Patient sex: F
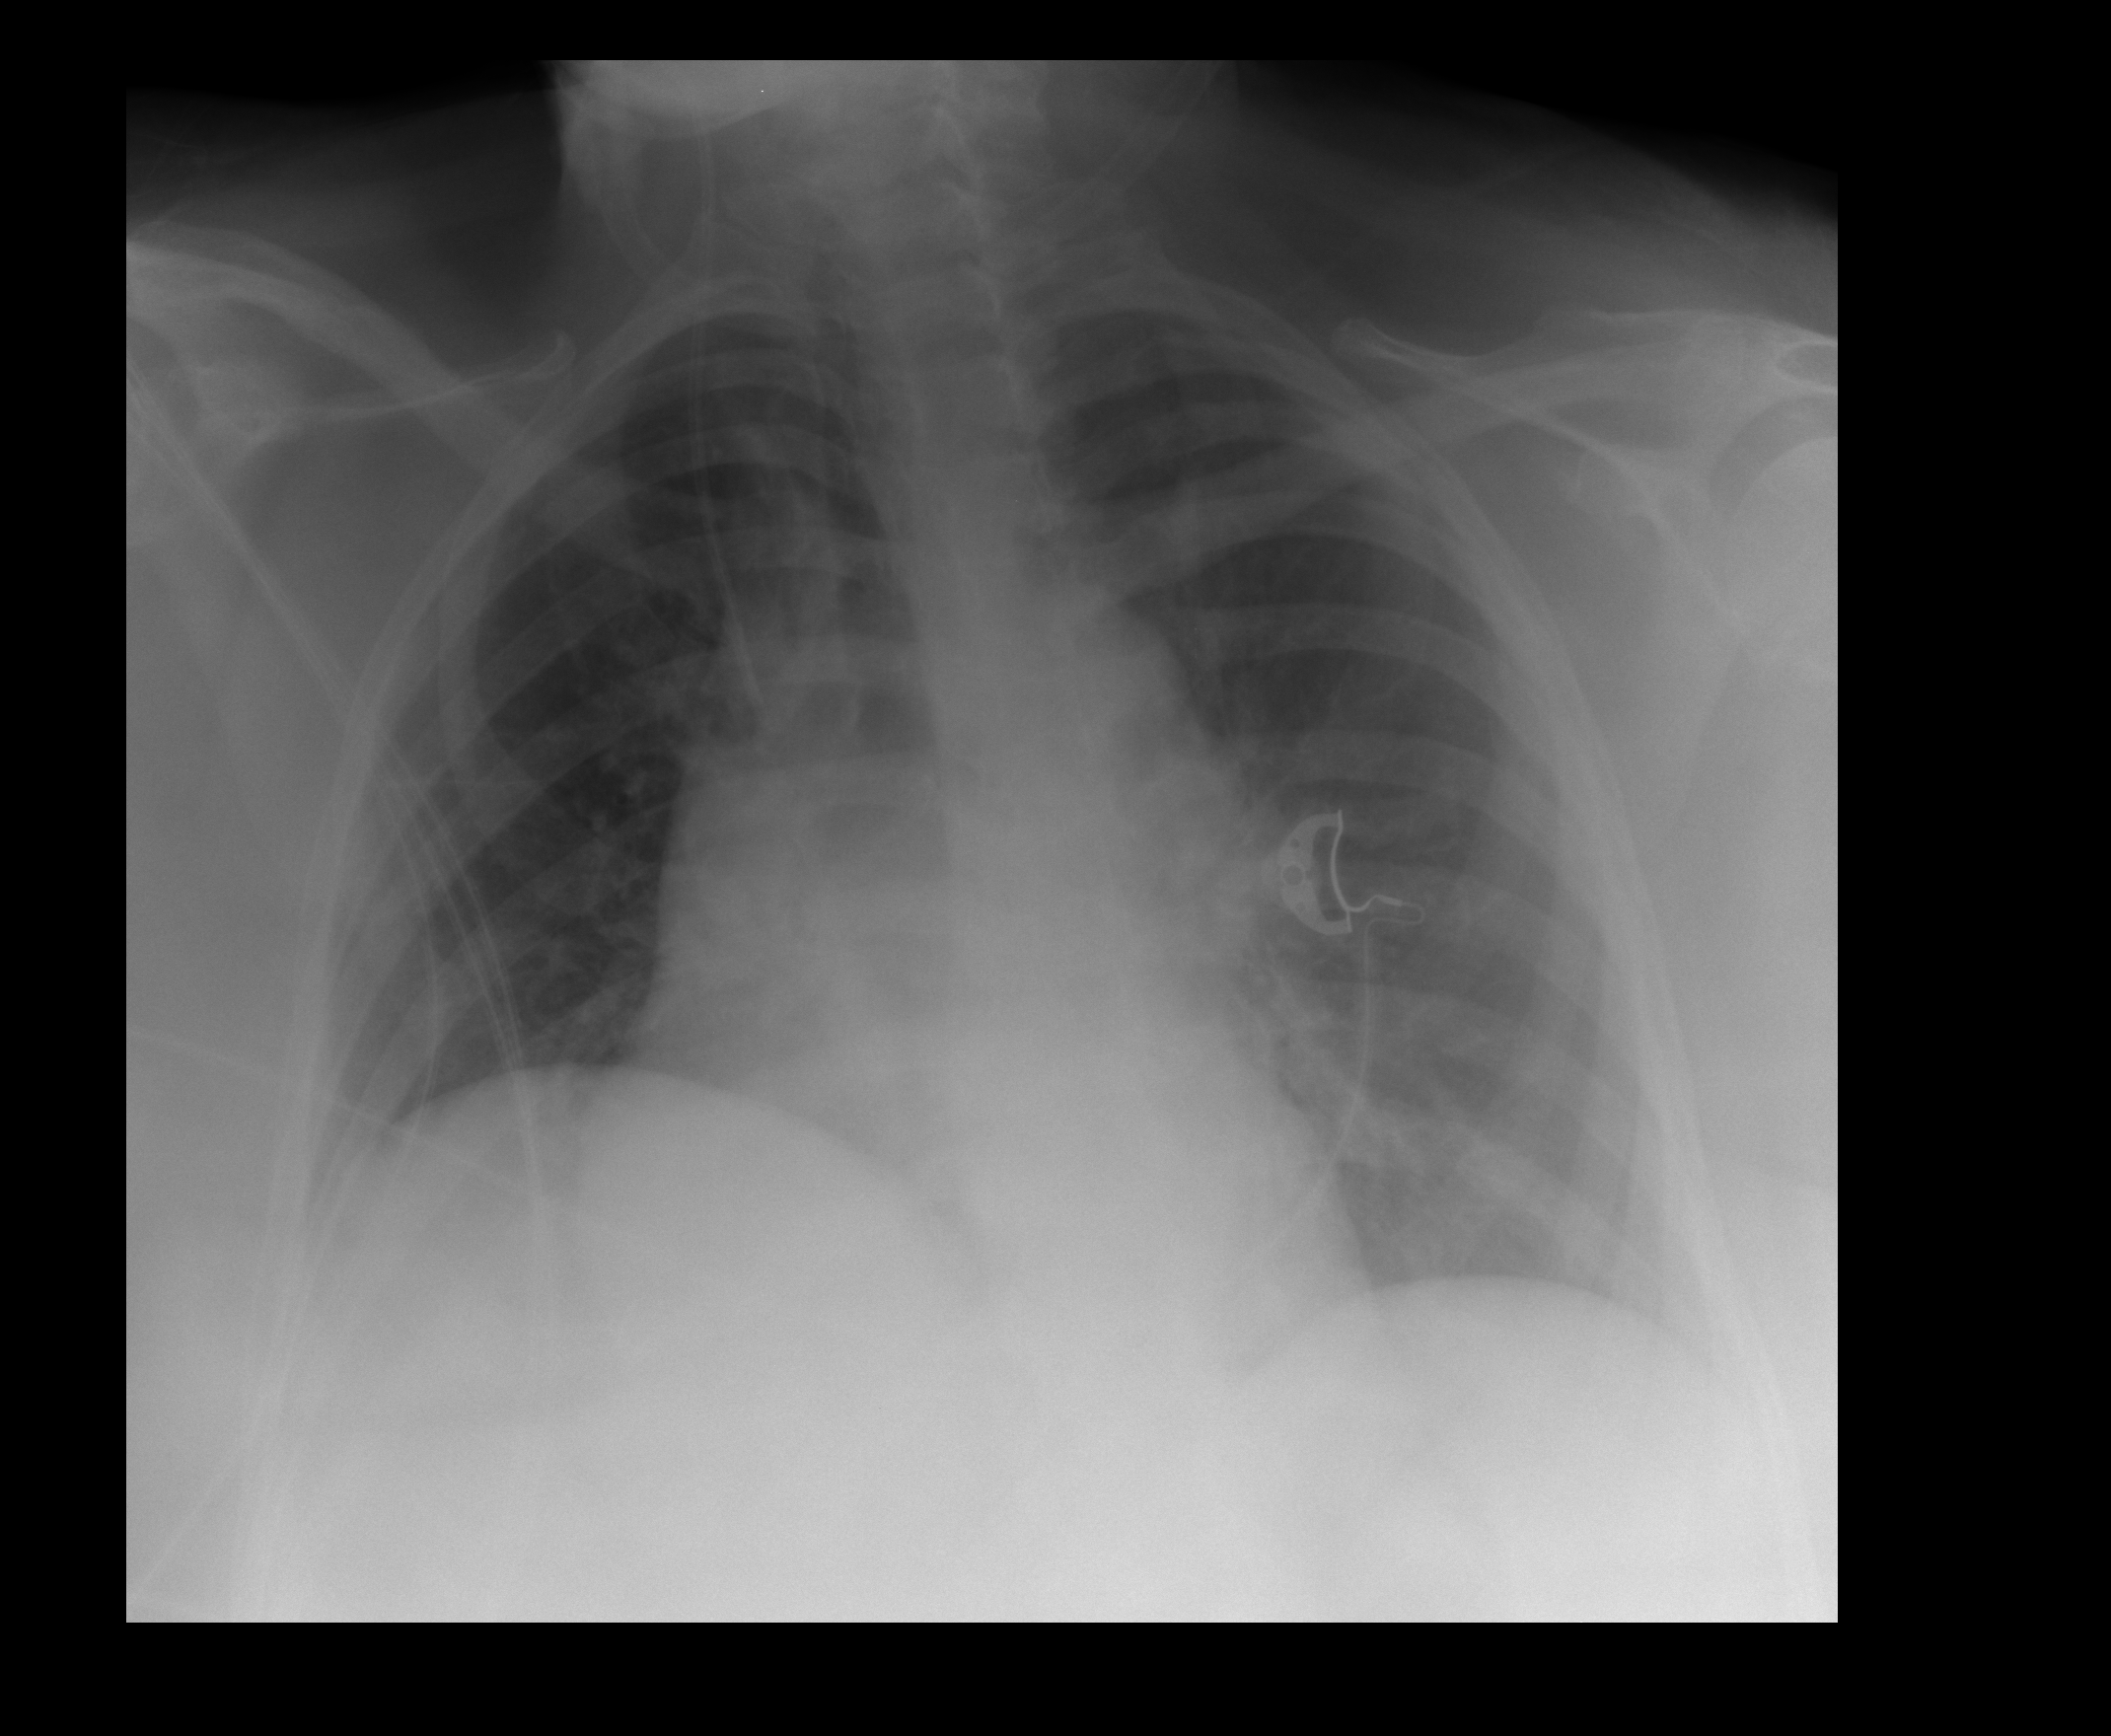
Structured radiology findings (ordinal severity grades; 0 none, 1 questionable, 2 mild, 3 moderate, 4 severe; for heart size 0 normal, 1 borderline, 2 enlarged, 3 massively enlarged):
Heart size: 2
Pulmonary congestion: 1
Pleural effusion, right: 0
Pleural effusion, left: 0
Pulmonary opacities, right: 0
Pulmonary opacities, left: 0
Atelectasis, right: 2
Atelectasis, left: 0